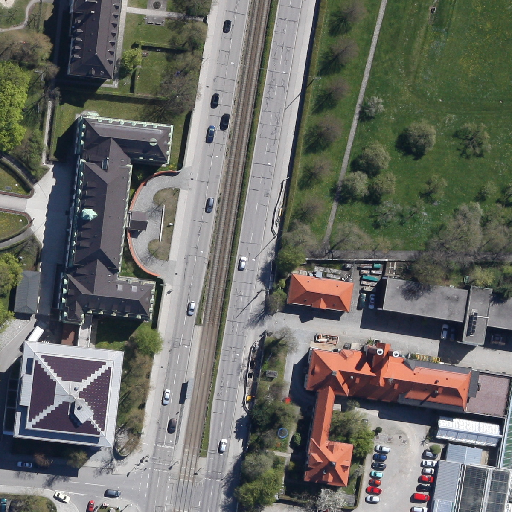
Referring expression: road marking